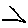
Label: triangle